Question: i need have 3 columns in one row. Column in center is fixed width, but left and right column must be fluid. Also I need open this page with Android and IE8. So it should works and with old browser.
What i need:

My try, but unsuccessful:
'''
.left {
float: left;
width: 100%;
margin-left: -50%;
height: 230px;
background: url('left.png') no-repeat right top;
}
.center {
float: left;
margin-left: -62px;
background: #FDE95E;
width:123px;
height:123px;
background: url('center.png');
}
.right {
float: left;
width: 50%;
height:230px;
background: url('right.png') no-repeat left top;
}
'''
HTML:
'''
<div class="left"><br></div>
<div class="center"><br></div>
<div class="right"><br></div>
<div style="clear: both;"></div>
'''
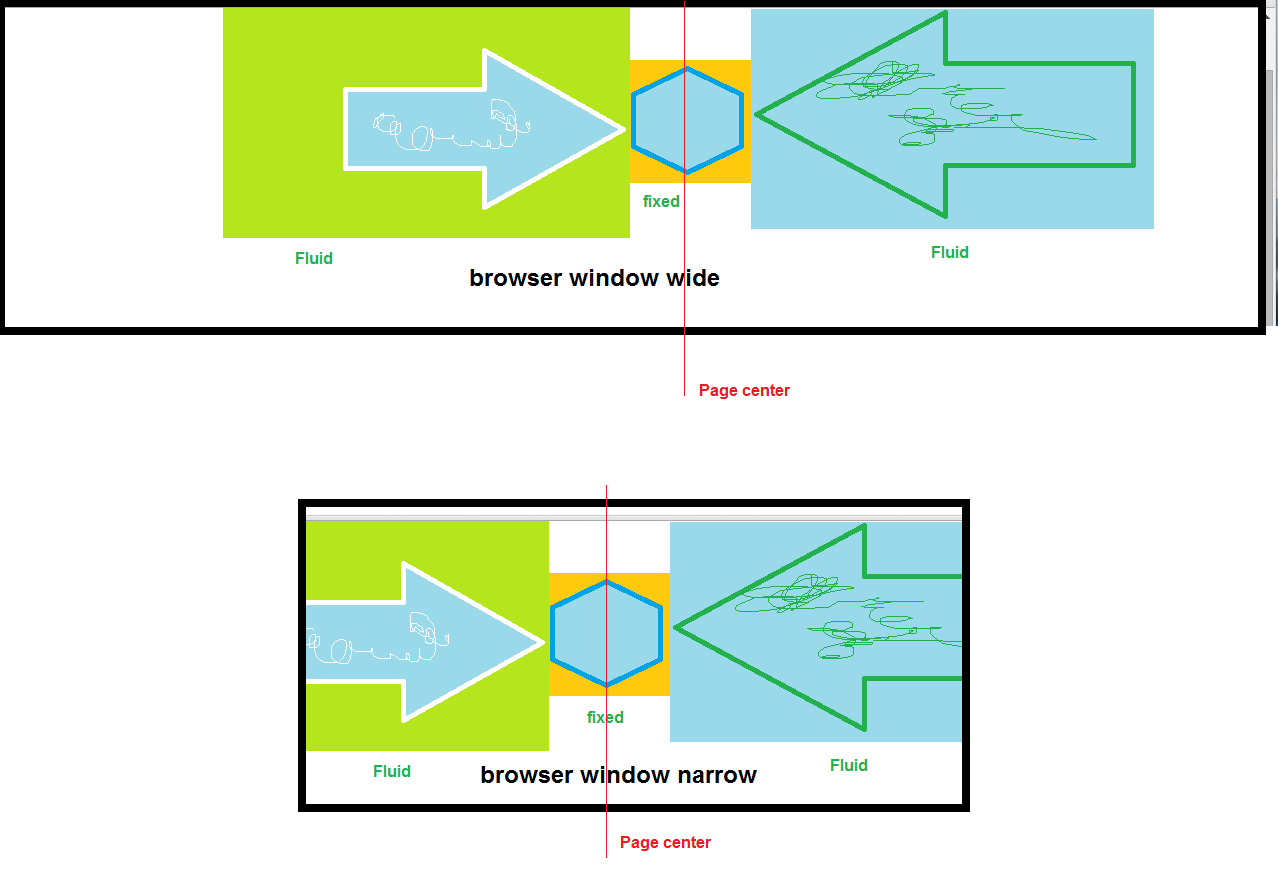
Answer: css
'''
.left {
background: red;
float: left;
height: 500px;
width: calc(50% - 50px);
}
.center {
background: gray;
height: 500px;
width: 100px;
margin: auto;
}
.right {
background: red;
float: right;
height: 500px;
width: calc(50% - 50px);
}
'''
html
'''
<div class="left">Left</div>
<div class="right">Right</div>
<div class="center">Center</div>
<div style="clear: both;"></div>
'''
<URL>